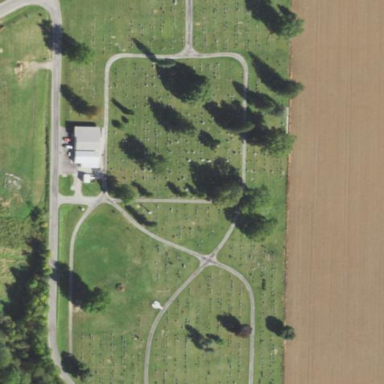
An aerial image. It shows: Grave yard.